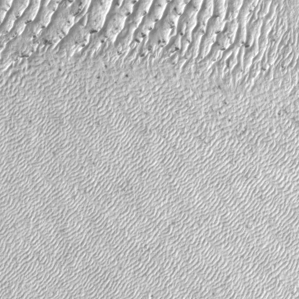
Label: frost